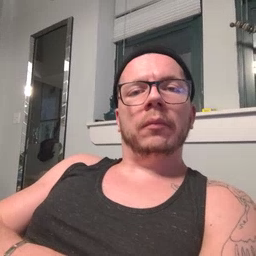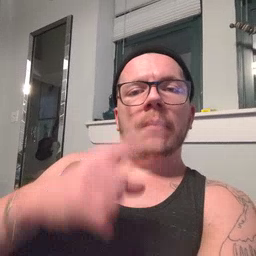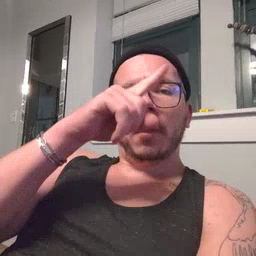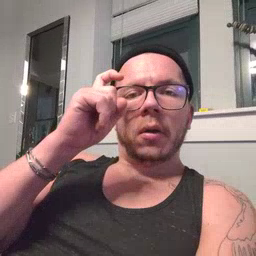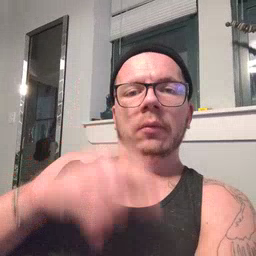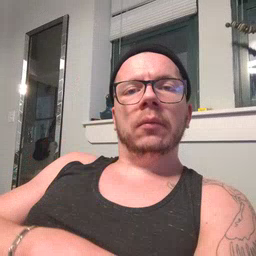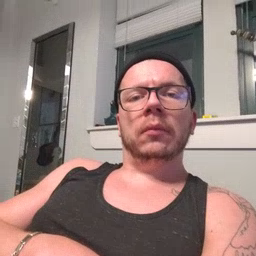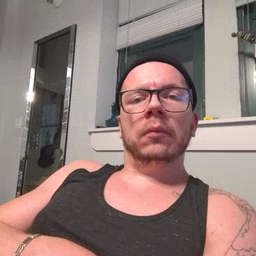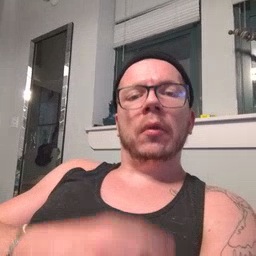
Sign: because